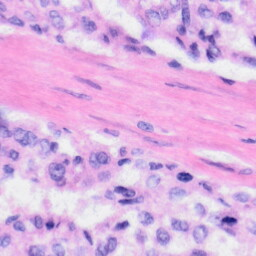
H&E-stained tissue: Liver